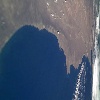
Label: water